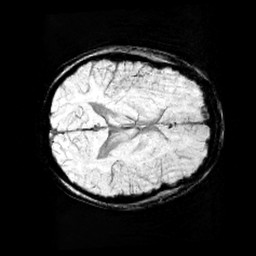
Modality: minIP
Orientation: axial
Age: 10
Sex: female
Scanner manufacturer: siemens
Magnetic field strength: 3 T
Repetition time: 0.027 s
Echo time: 0.02 s